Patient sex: F
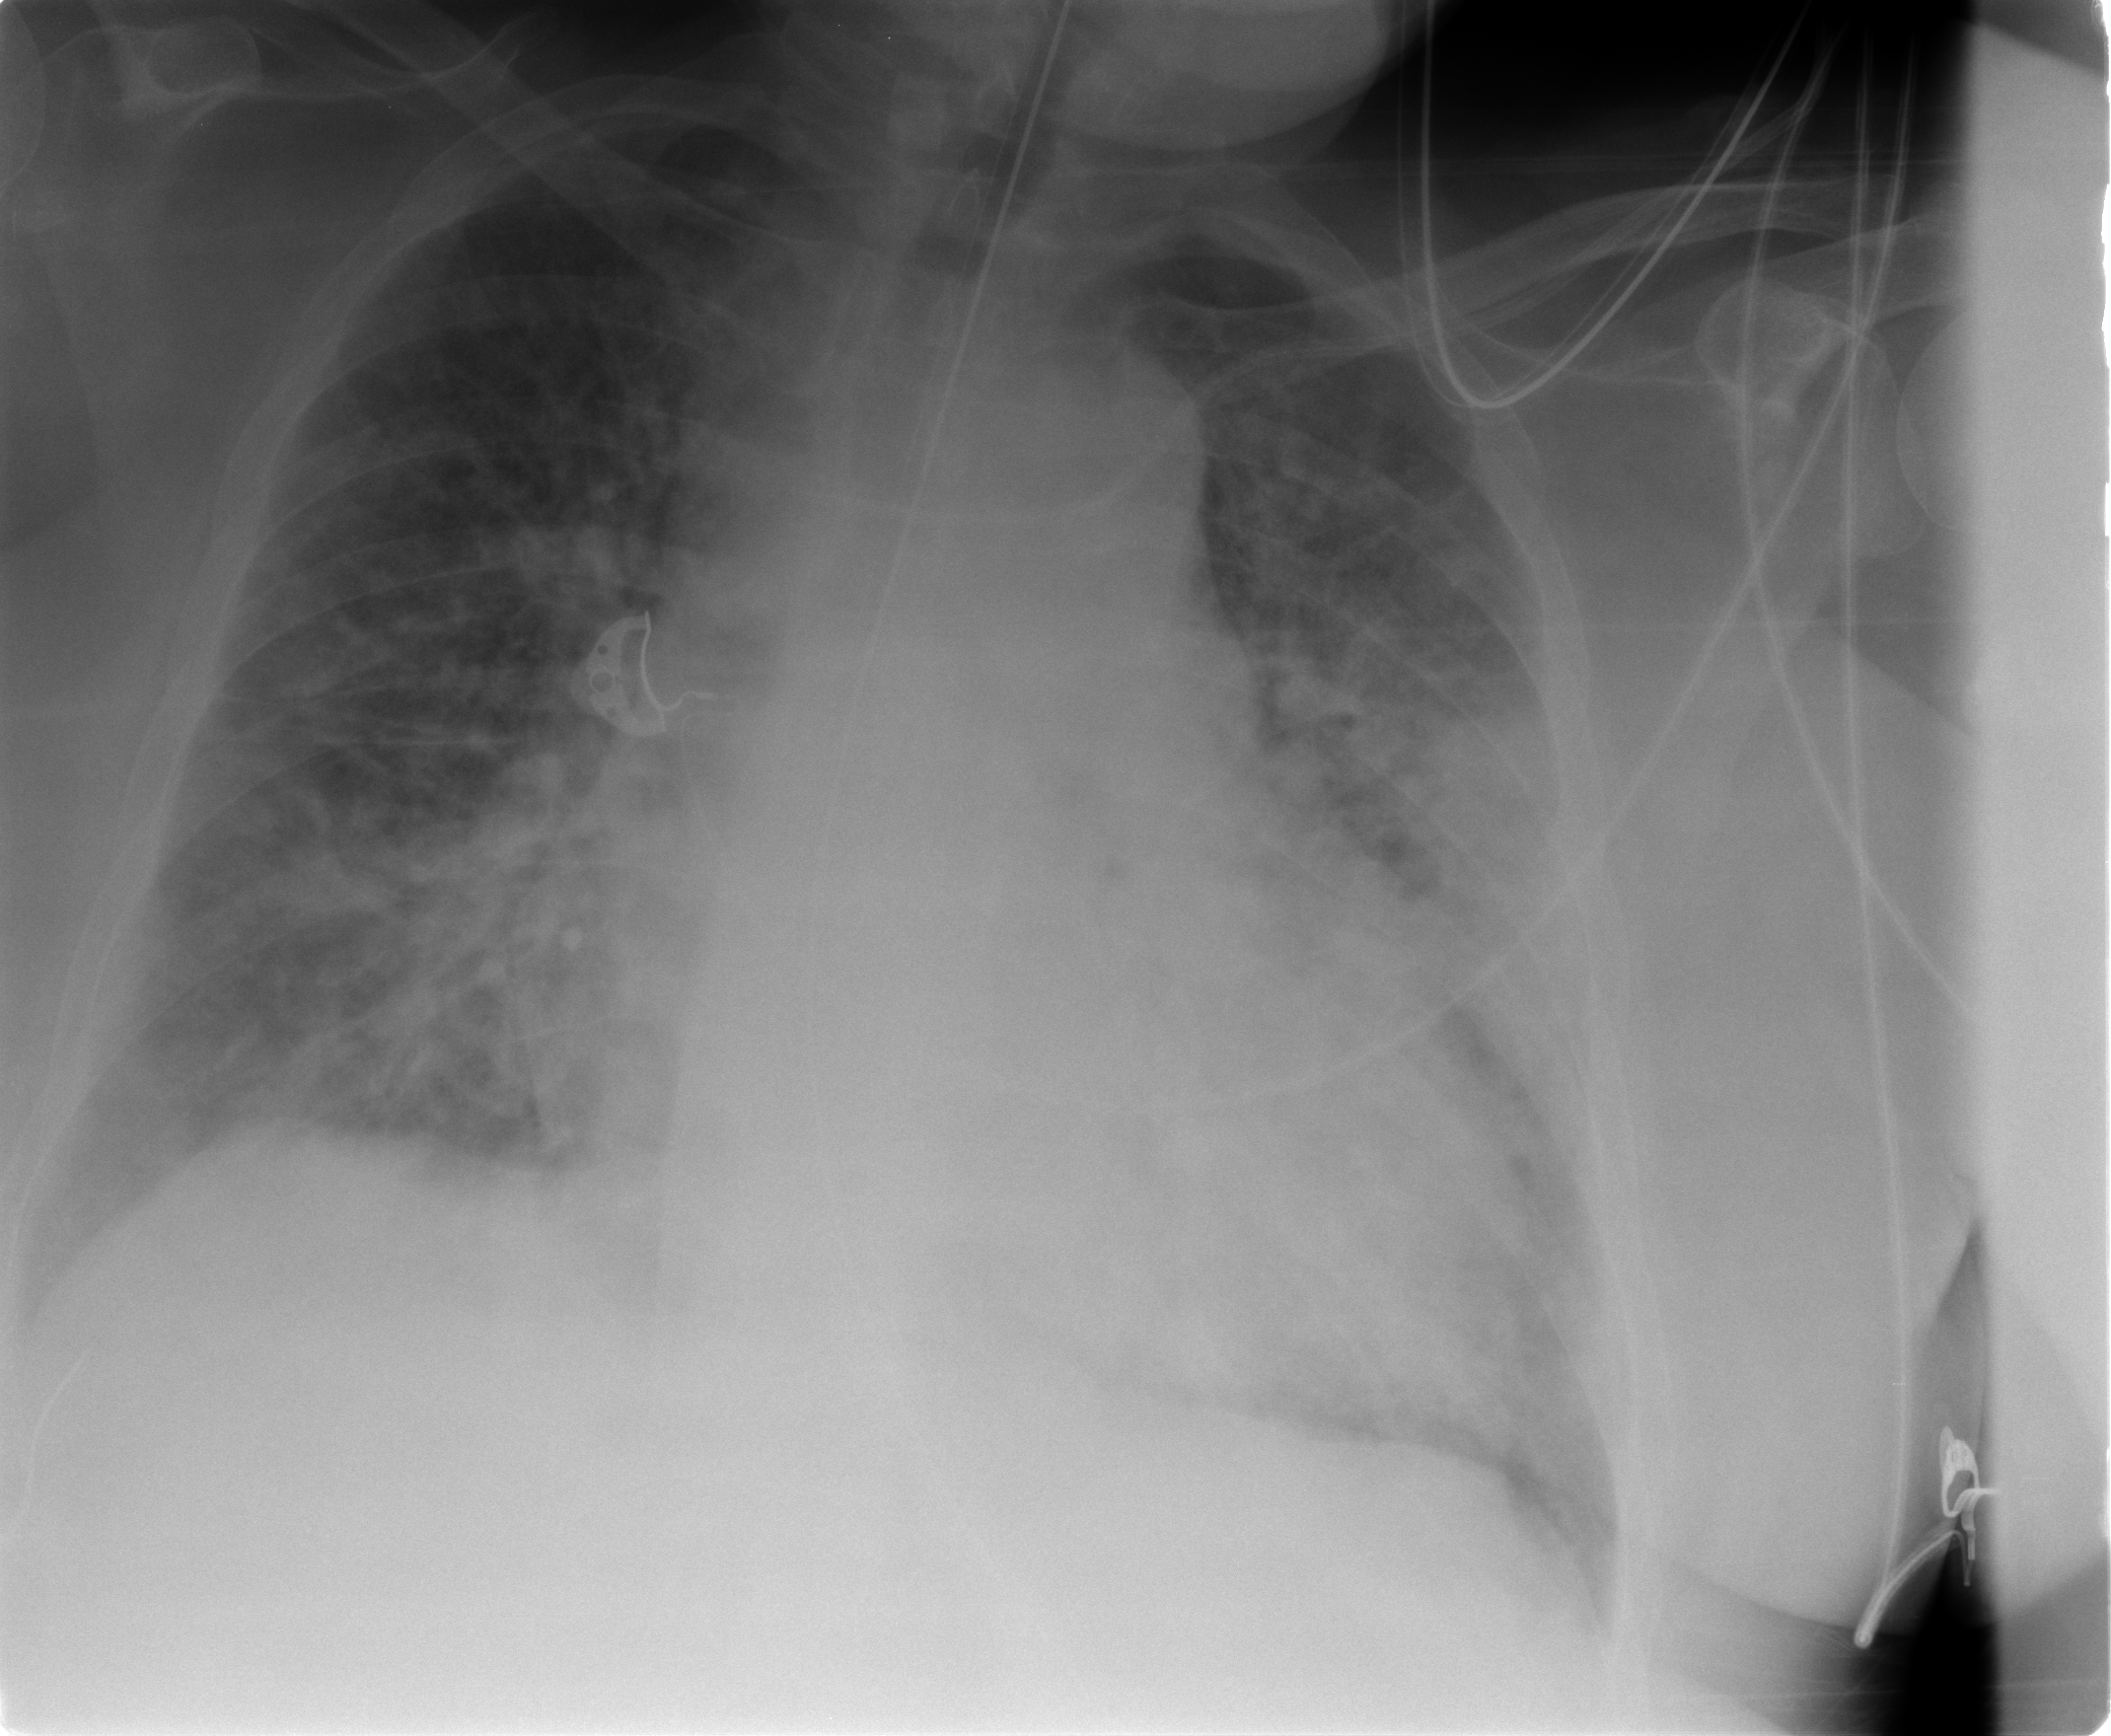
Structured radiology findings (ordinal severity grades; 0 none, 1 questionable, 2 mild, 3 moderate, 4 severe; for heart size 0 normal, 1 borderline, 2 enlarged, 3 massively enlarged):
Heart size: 2
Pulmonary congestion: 3
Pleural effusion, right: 2
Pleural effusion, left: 1
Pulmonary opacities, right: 3
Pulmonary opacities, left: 3
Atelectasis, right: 2
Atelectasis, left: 3